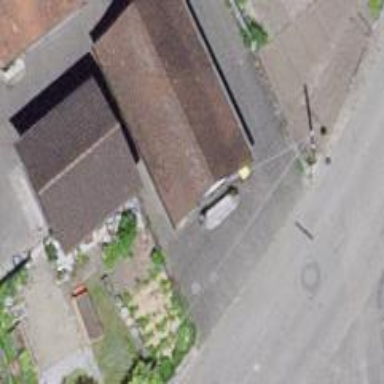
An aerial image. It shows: Post box is visible.